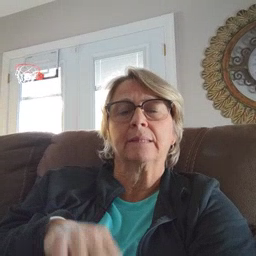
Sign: yes